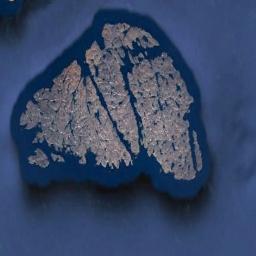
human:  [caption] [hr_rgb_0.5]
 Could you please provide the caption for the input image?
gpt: The island looks desolate .

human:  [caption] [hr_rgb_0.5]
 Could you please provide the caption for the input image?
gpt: There are a group of yellow-brown islands on the blue sea .

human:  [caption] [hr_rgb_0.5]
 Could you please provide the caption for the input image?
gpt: The archipelago with lots of islands is surrounded by light blue waters .

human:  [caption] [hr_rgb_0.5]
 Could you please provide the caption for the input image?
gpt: The land on the island is uneven .

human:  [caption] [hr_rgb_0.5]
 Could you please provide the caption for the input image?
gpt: There are brown rocks on the island surrounded by blue water .